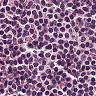
Metastatic tissue present: no